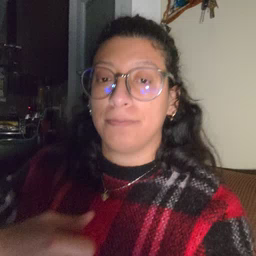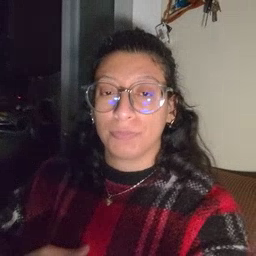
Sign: no